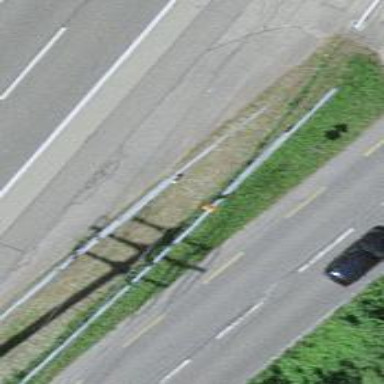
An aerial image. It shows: Aerial marker colored orange.